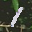
Label: 1